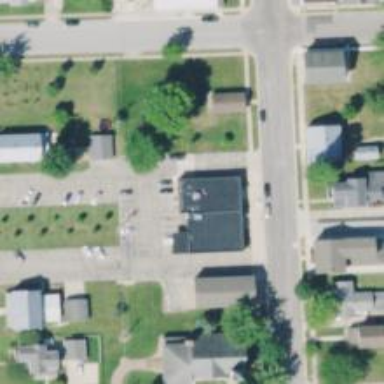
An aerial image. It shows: Post office.